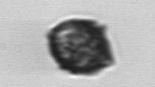
Label: Kryptoperidinium_triquetrum